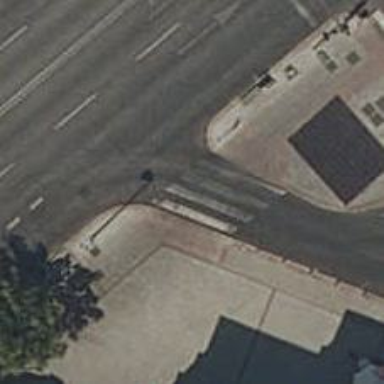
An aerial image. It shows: Crossing with traffic signals.